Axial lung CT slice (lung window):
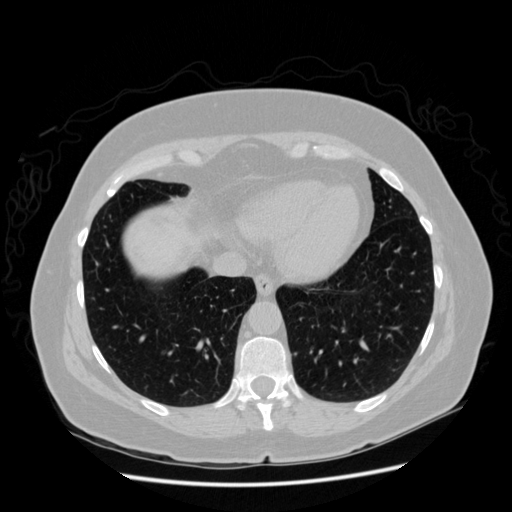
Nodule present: no